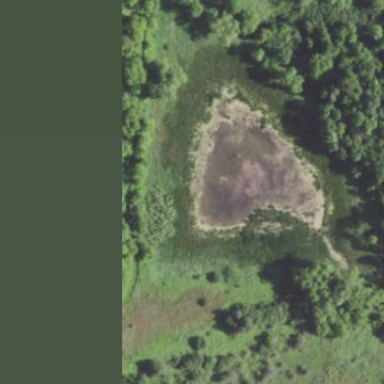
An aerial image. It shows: Marshy wetland area.